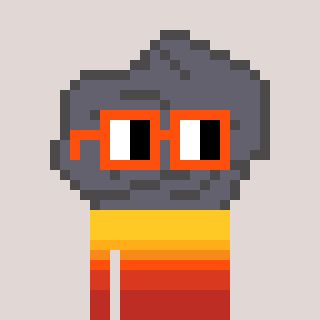
a pixel art character with square orange glasses, a rock-shaped head and a teal-colored body on a warm background